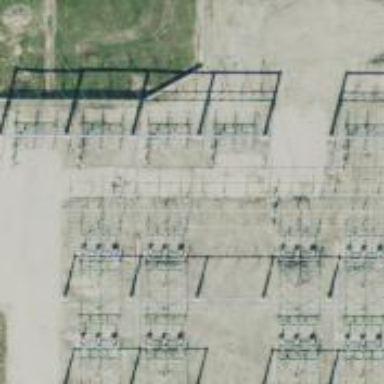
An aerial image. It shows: Switch used for power control.